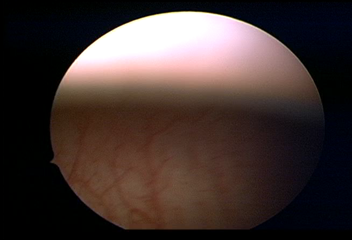
Modality: WLC
Class: Normal mucosa
Bladder cancer association: No